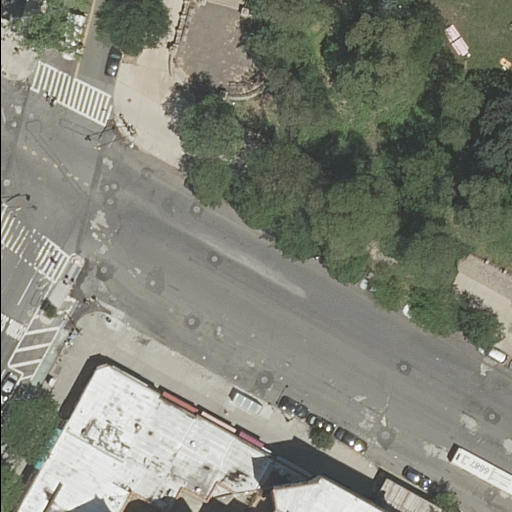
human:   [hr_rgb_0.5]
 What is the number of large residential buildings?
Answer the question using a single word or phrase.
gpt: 1

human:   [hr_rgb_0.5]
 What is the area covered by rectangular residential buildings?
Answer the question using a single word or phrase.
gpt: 83m2

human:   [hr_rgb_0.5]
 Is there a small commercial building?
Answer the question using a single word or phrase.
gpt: no

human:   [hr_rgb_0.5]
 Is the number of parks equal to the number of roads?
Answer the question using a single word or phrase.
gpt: no

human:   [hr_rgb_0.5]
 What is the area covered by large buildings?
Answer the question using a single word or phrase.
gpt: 866m2

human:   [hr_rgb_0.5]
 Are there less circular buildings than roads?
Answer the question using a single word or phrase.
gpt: yes

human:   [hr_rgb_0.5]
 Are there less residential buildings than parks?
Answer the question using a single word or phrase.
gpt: no

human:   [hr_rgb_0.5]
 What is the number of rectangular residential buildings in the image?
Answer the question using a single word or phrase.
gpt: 1

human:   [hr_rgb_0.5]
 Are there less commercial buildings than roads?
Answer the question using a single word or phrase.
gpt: yes

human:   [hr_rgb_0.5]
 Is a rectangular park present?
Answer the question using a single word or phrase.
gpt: yes

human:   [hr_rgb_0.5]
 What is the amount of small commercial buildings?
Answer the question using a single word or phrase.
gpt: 0

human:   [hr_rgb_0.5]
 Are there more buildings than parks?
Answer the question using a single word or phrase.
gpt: yes

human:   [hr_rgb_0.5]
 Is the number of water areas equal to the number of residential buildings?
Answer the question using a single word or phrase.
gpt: no

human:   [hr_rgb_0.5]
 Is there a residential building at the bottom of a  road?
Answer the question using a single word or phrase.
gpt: yes

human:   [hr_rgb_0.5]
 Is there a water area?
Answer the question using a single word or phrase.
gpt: no

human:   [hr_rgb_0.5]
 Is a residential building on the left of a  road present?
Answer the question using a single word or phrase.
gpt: no

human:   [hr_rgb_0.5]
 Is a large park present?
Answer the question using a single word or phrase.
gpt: yes

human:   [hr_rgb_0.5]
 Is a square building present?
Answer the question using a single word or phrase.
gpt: no

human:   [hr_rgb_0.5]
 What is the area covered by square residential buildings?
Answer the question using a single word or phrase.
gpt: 0m2

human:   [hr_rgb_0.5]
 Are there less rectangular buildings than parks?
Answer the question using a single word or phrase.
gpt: no

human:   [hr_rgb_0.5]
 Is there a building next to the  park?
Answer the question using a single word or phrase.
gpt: yes

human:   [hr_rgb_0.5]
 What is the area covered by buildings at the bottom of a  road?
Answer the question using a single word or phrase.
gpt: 949m2

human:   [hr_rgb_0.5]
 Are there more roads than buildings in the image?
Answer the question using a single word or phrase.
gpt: yes

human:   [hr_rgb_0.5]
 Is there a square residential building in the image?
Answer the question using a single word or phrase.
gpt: no

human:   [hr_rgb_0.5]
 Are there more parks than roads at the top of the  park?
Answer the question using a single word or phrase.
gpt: yes

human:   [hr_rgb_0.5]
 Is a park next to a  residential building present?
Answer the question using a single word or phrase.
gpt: yes

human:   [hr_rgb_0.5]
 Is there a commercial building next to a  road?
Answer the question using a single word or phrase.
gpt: no

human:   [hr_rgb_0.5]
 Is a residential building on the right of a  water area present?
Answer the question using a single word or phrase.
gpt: no

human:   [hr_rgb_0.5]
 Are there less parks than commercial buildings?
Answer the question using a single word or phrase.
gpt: no

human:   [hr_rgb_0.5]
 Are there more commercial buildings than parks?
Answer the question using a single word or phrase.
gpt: no

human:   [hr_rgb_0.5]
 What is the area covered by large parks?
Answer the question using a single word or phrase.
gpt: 10636m2

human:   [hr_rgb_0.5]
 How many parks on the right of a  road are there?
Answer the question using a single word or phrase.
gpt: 1

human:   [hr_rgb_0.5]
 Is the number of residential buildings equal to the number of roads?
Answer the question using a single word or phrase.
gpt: no

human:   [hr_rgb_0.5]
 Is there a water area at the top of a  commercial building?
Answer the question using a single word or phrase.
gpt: no

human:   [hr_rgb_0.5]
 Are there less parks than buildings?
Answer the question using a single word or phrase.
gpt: yes

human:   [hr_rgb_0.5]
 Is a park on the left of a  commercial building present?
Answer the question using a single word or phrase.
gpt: no